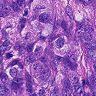
Metastatic tissue present: yes